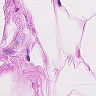
Metastatic tissue present: no